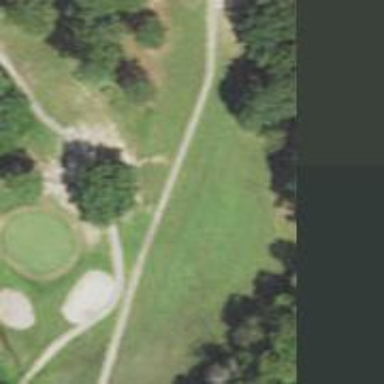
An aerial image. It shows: View of golf hole.